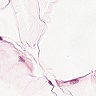
Metastatic tissue present: no